Question: Ionic's official ToDo example (<URL> seems to have the bug that the modal that pops up asking for a Project name has "index.html" displayed on top of "Project name" for the iOS version but Android does not have this distracting "index.html" displayed. Why is this and how can I get rid of the "index.html" in the iOS version?

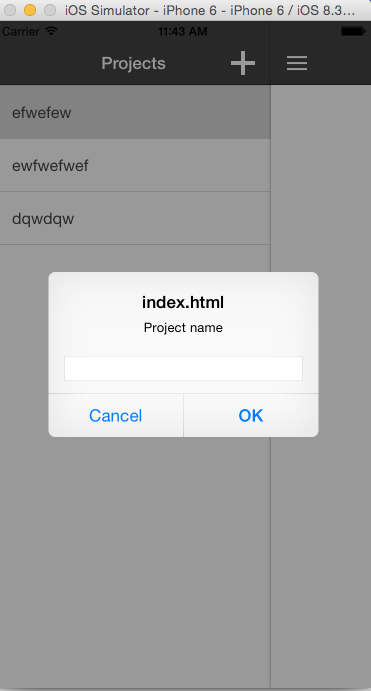
Answer: From the <URL>.
But, I would instead use the built in <URL>.